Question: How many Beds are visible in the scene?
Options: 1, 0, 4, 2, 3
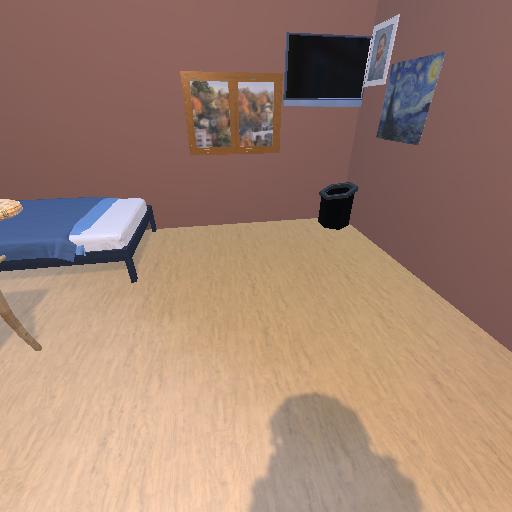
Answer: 1